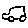
Label: car